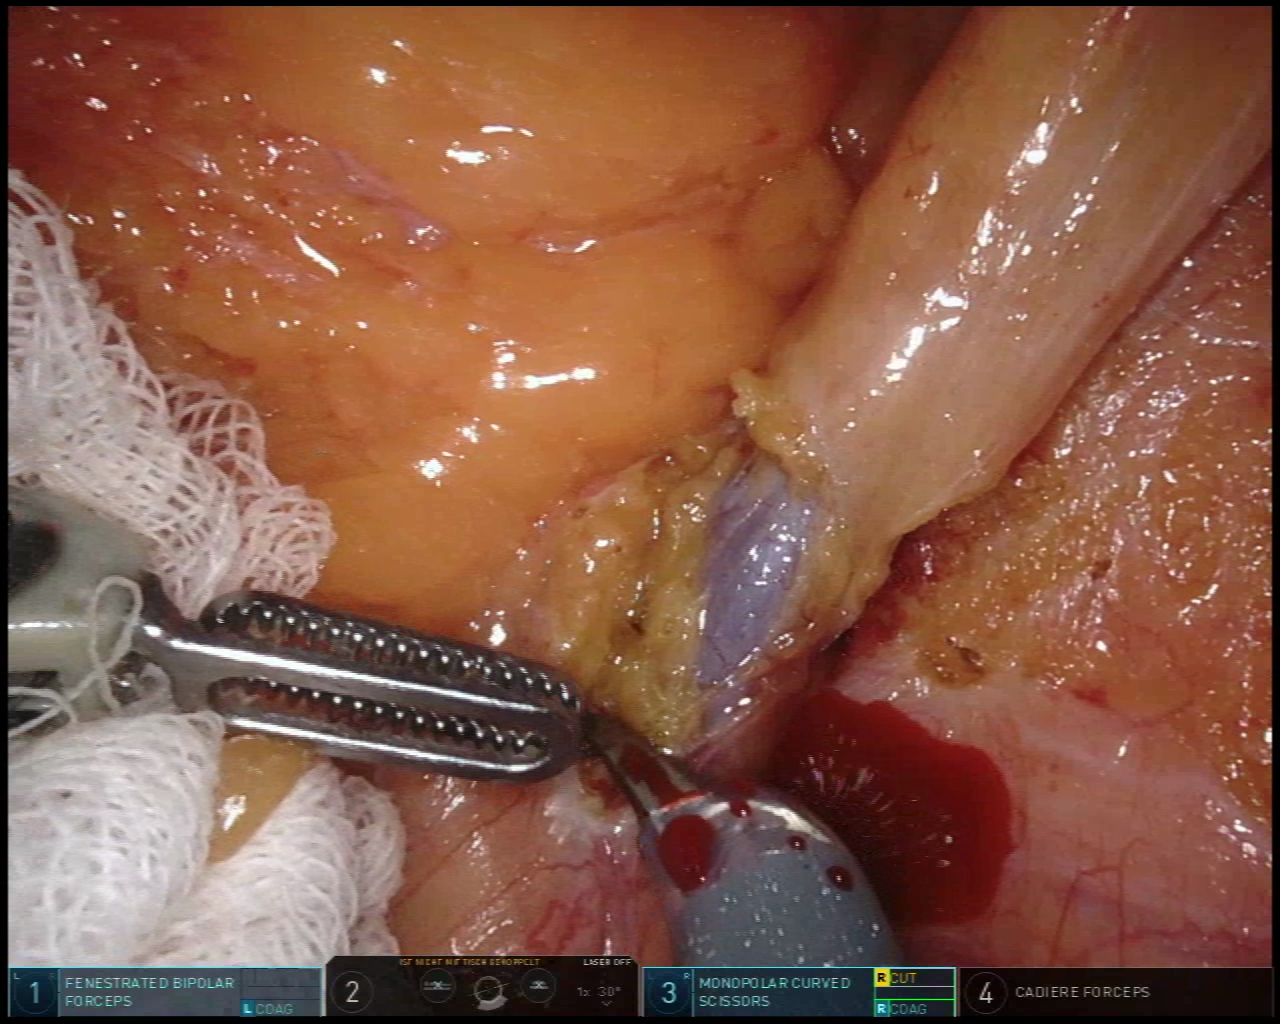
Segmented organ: intestinal_veins
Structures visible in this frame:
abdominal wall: no
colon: no
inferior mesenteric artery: no
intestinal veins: yes
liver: no
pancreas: no
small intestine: no
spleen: no
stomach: no
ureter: no
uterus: no
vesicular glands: no